Question: We recently upgraded from VS2010 to the VS2012 sqlproj; building/publishing from VS2012 only takes a minute or two and fast.
However trying to do a build in MSBuild in (C:\Windows\Microsoft.NET\Framework4.0.30319) is taking longer than 4 hours!! cant seem to figure out why. using the below ms-build command
MSBuild /t:Build /p:VisualStudioVersion=11.0 /p:TargetDatabaseName="WirelineDb";TargetConnectionString="Data Source=(local);Integrated Security=True;Pooling=False" /p:PublishToDatabase="False" /p:SqlPublishProfilePath="Default.publish.xml" "C:\TFS01\Blah Database.sqlproj"
stuck here for hours...

Why does it take this long with MSBuild? Also what does VS2012 use to build and publish the database, is it using MSbuild behind the scenes? or SqlPackage.exe?
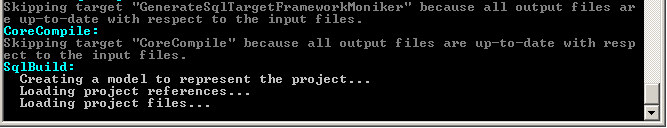
Answer: Realized this was happening because we were still running the old VS2010 Database Project type that was simply migrated to VS2012. From VS2012 its a SSDT SQL Project.
Since there was no migration between VSDBP to SSDT, we had to re-create the database projects manually - i.e. we deployed latest schema into SQL Server, and then import into new SSDT project.
With the new SSDT project MSBuild only takes around 10 minutes to completely build and deploy.
Further reading about SSDT:
<URL>